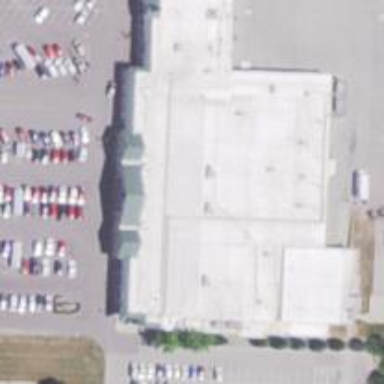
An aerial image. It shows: Supermarket.